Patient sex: M
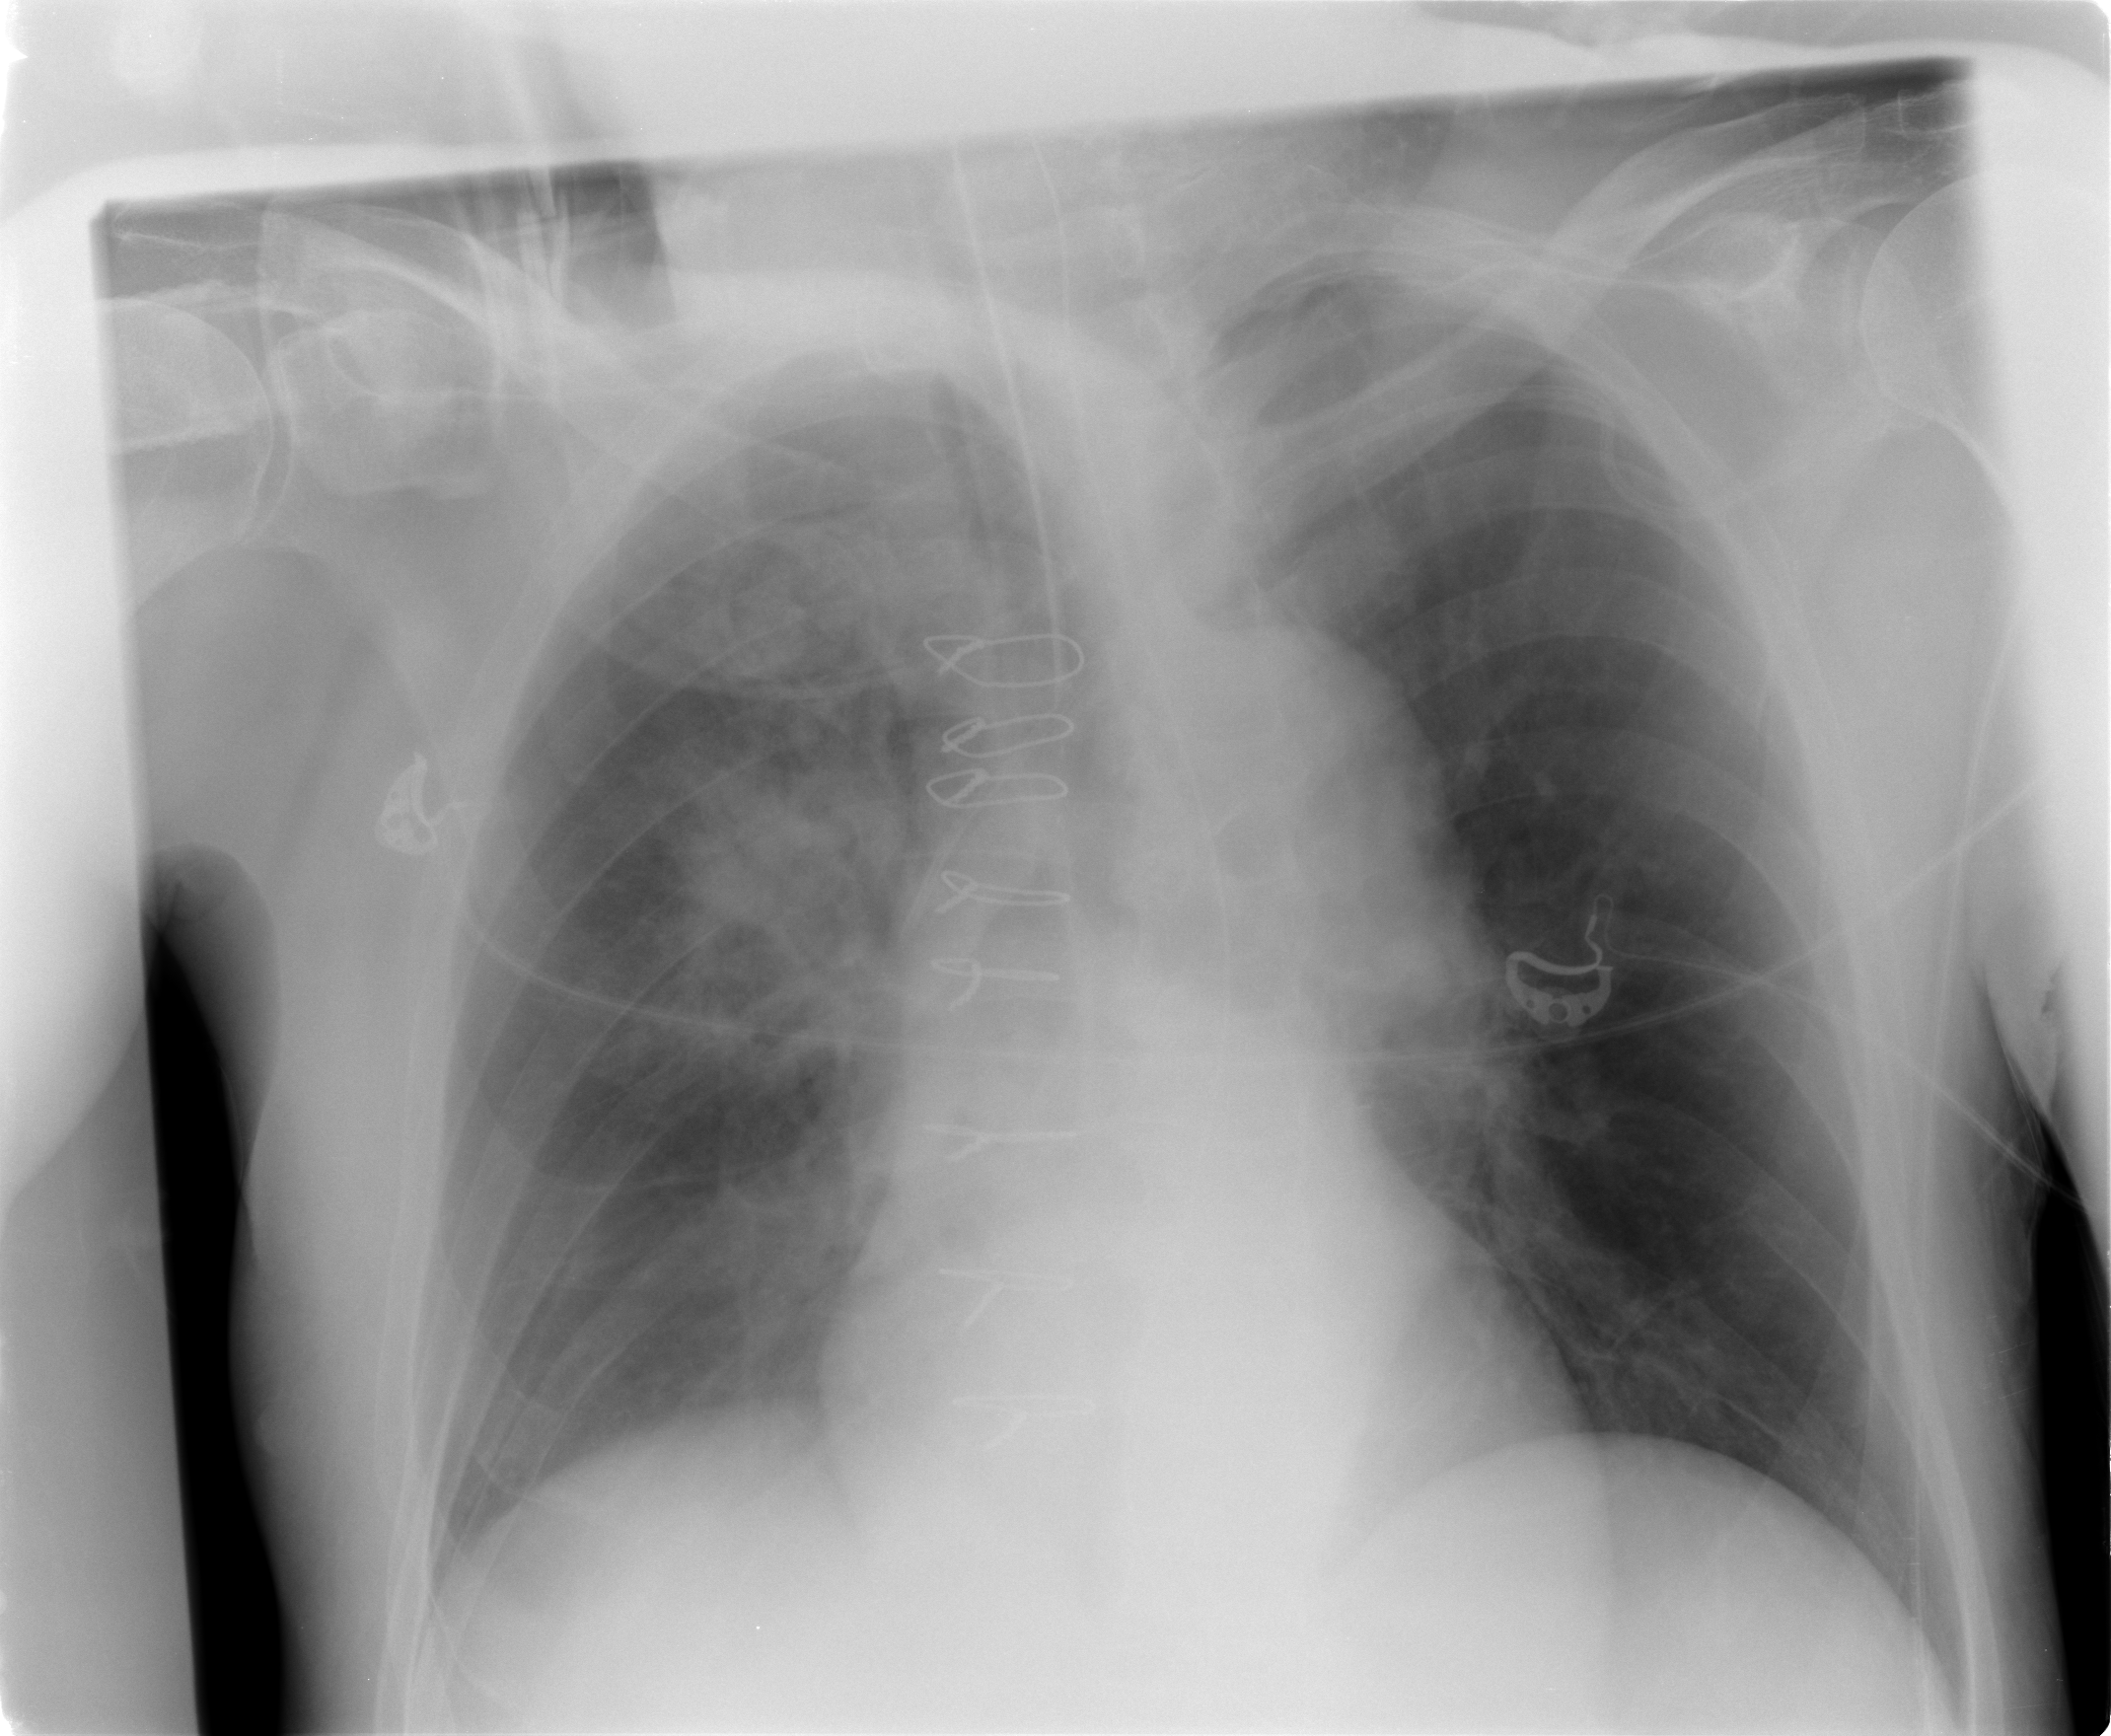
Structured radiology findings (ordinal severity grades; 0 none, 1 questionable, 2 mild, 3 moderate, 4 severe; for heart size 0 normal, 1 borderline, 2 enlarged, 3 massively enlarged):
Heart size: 0
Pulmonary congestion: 0
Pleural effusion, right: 0
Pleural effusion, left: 0
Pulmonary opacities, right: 3
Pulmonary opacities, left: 0
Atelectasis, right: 3
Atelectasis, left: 0